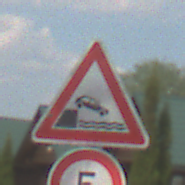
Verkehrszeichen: Ufer
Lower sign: Geschwindigkeit5
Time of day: MorningAfternoon
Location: Outdoor (Nature)
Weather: PartlyCloudy
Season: NotSpecified
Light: Natural